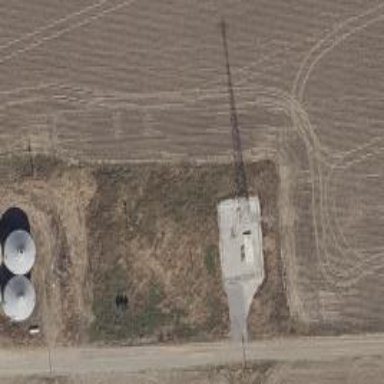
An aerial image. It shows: Communications tower of type communication.